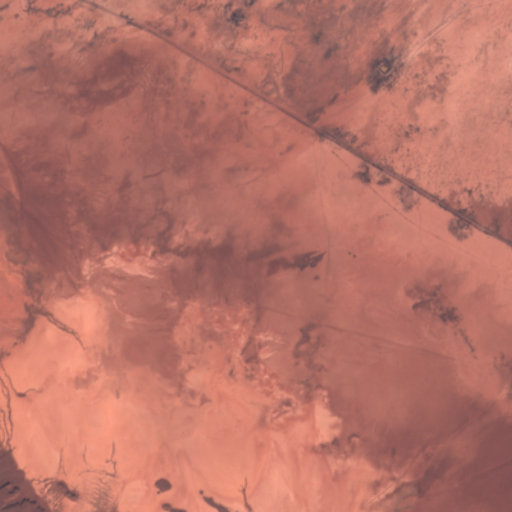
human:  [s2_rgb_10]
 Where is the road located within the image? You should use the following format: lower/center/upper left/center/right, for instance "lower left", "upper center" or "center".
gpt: There is no road in the image.